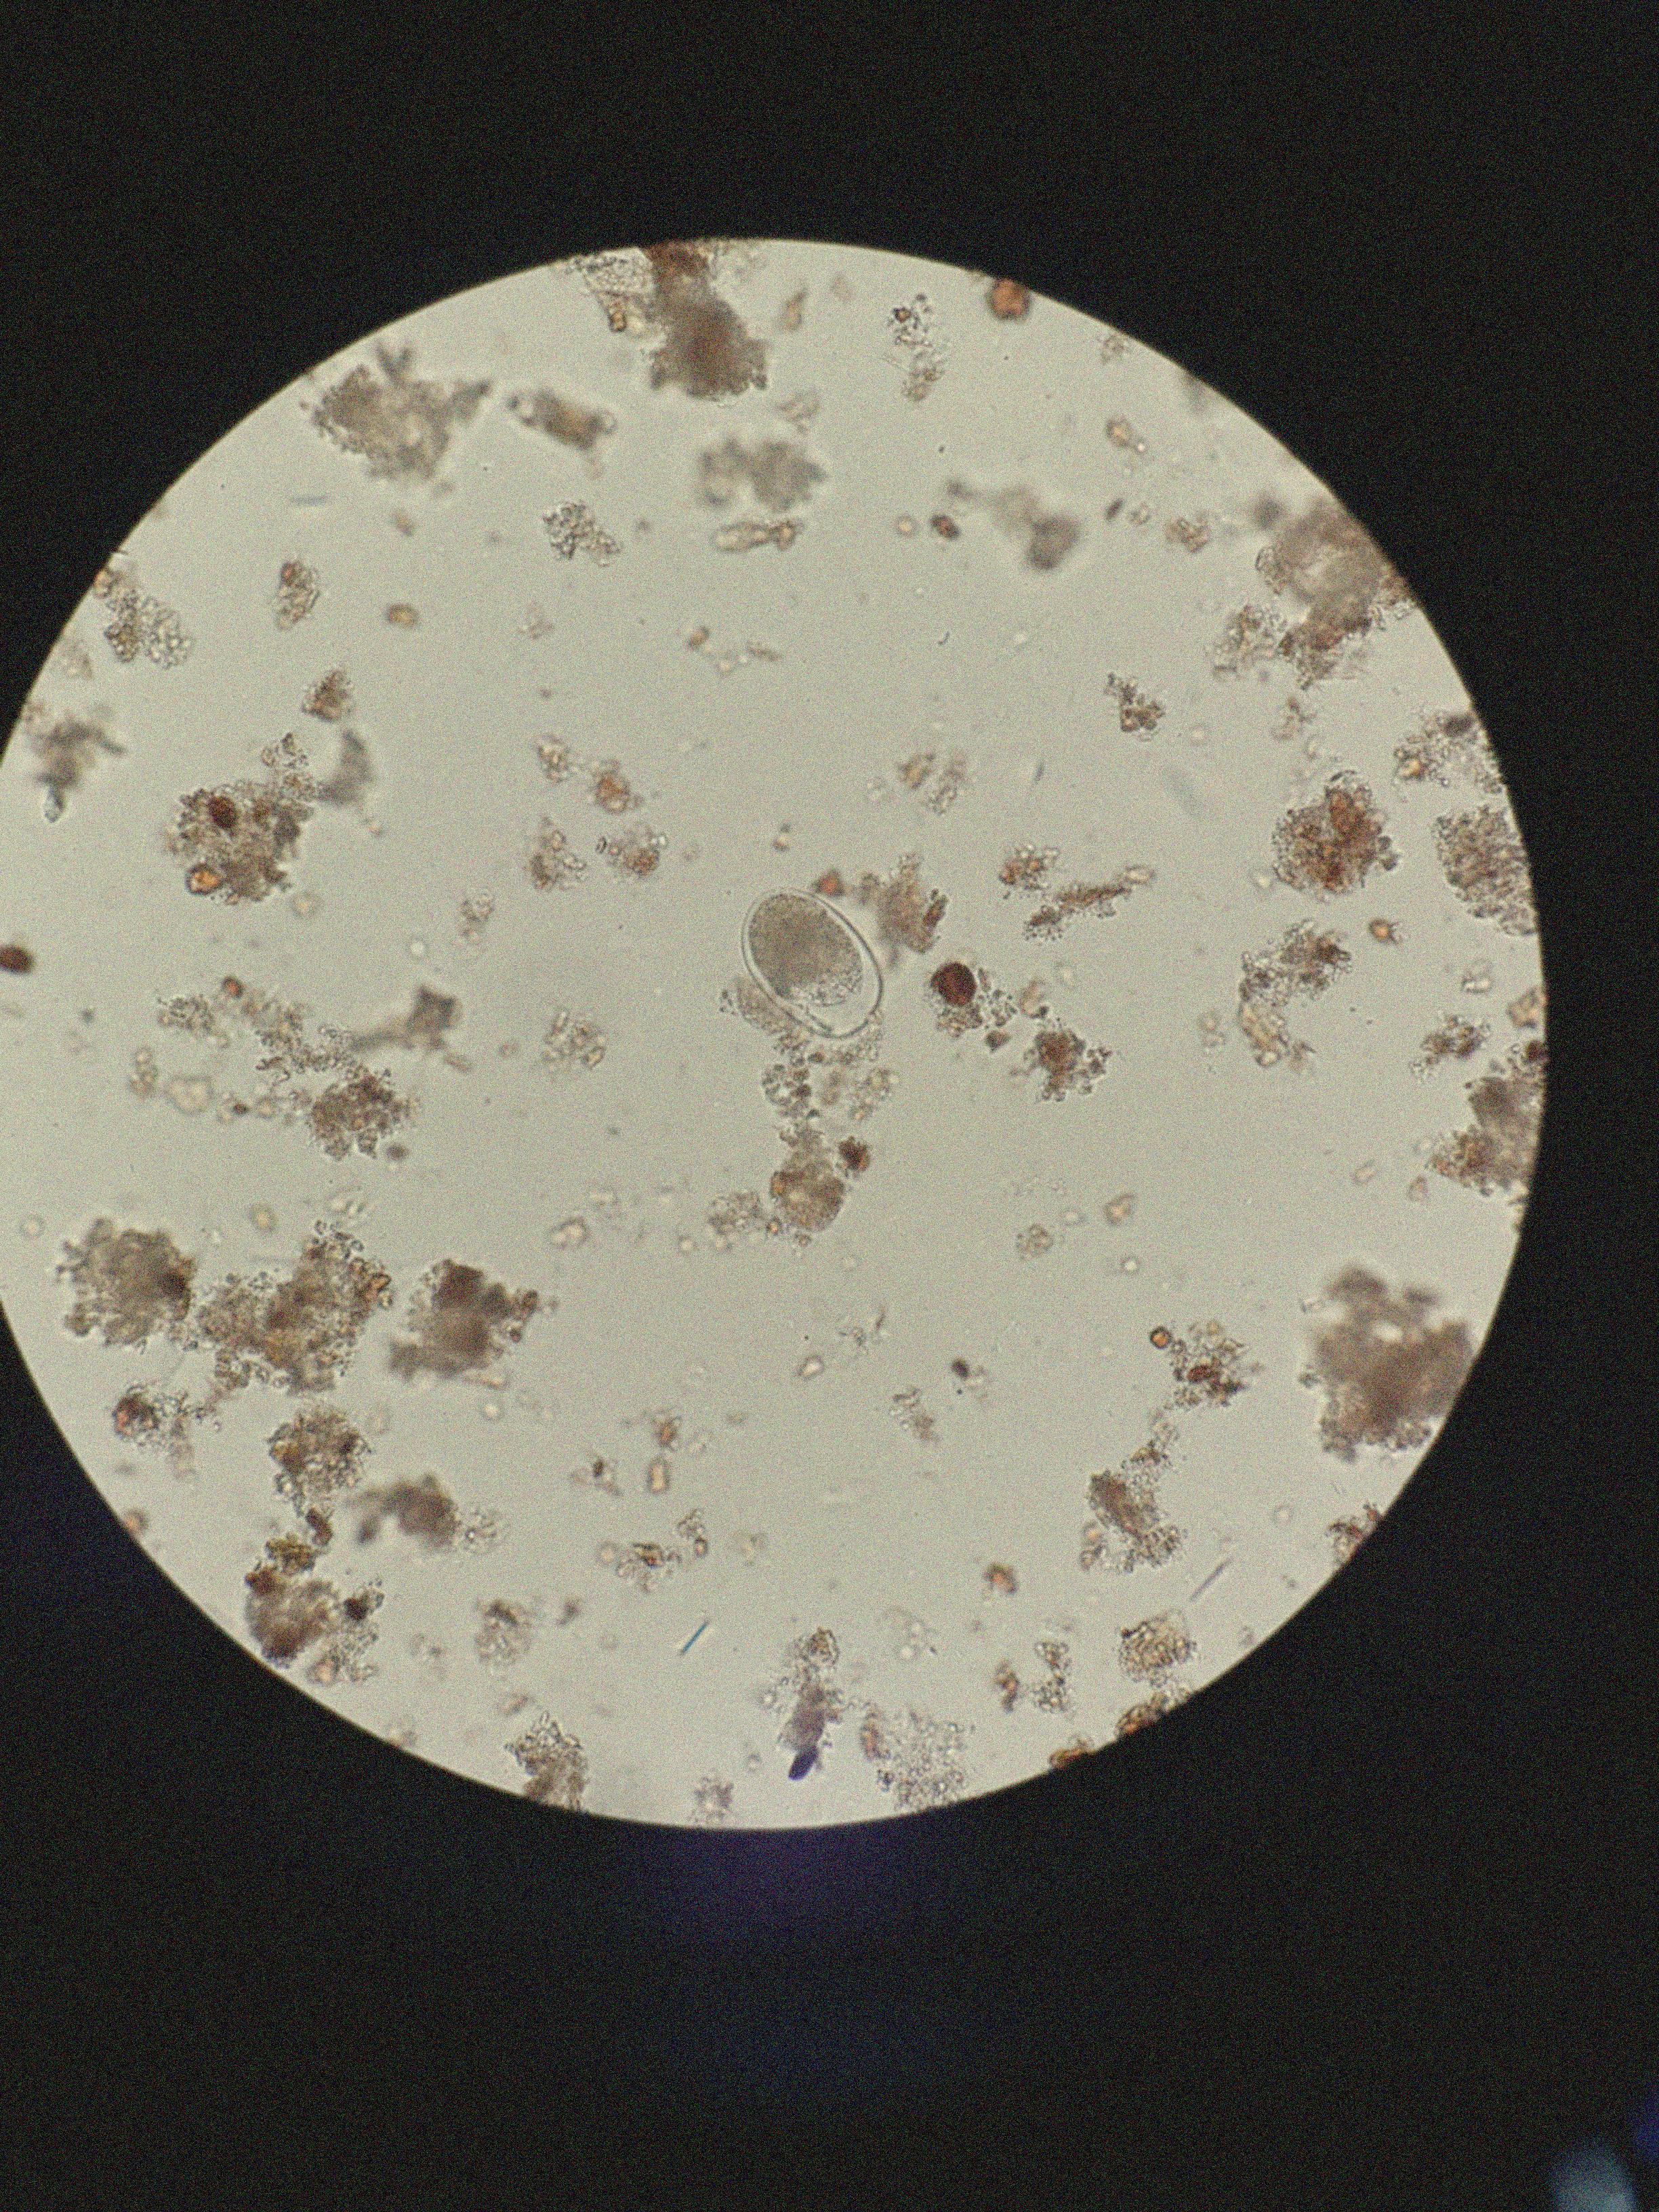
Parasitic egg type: Hookworm egg